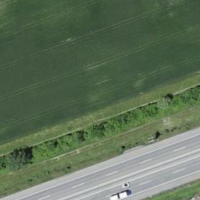
EUNIS habitat code: 57
Species observed at this site:
Pieris rapae
Chorthippus biguttulus